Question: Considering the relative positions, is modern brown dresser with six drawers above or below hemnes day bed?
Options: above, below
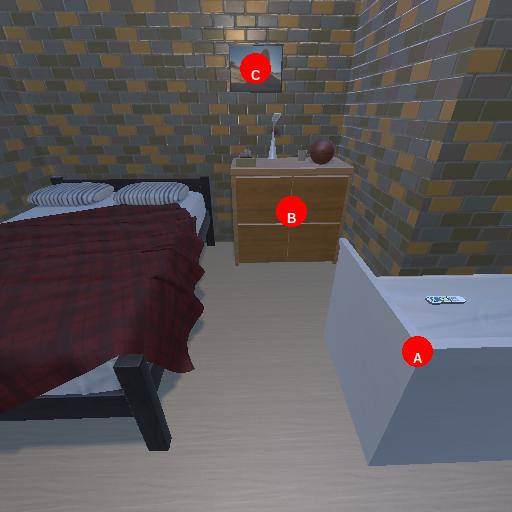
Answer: above